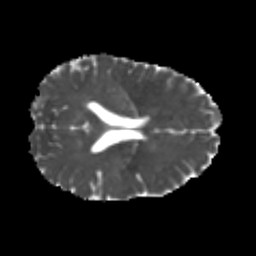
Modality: MD
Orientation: axial
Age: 23
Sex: female
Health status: healthy
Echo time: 0.074 s